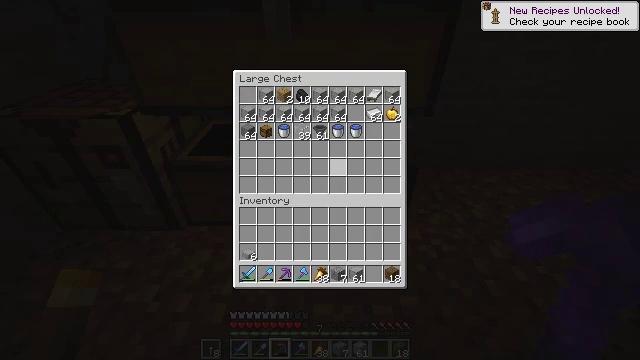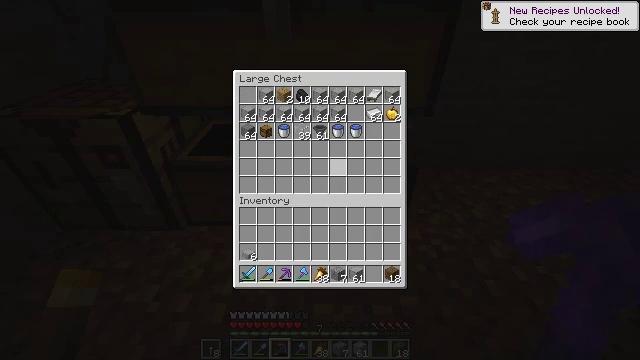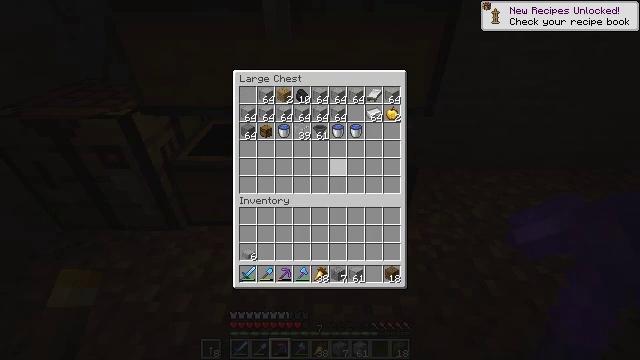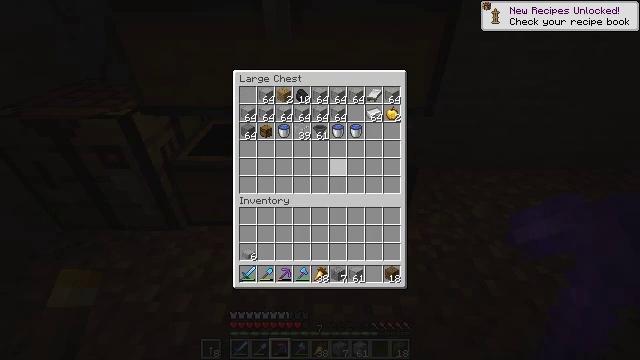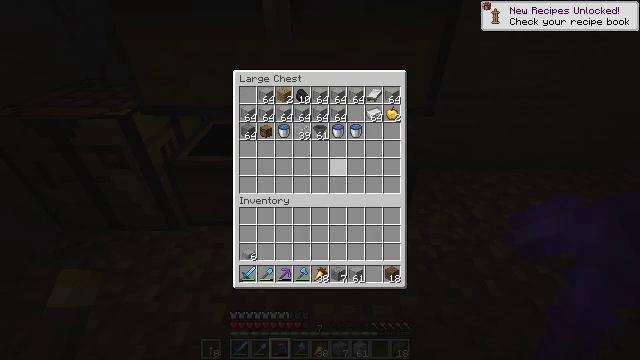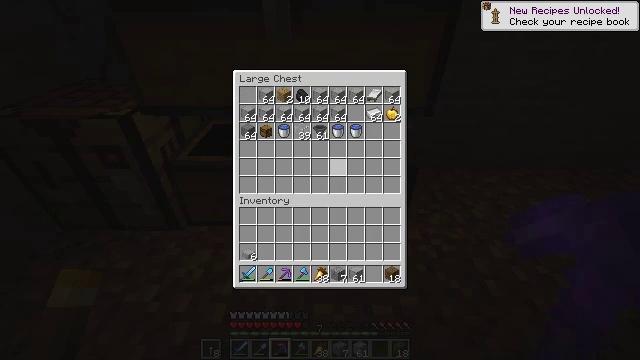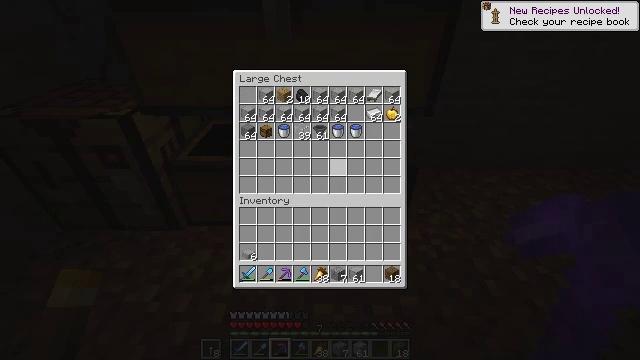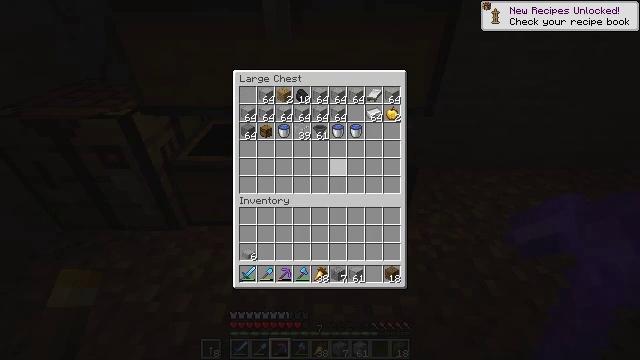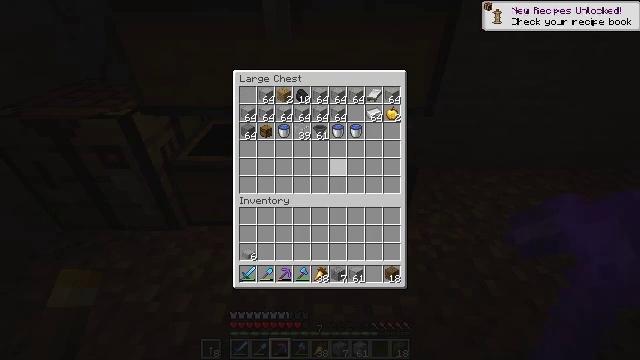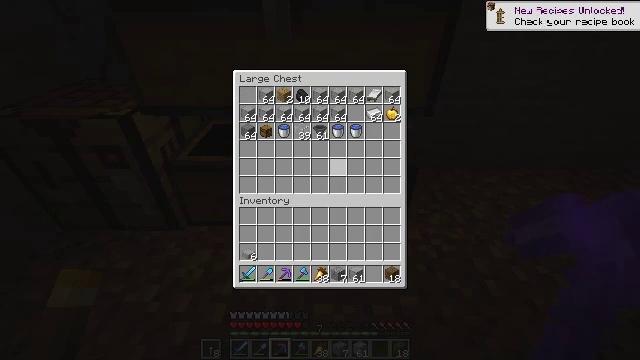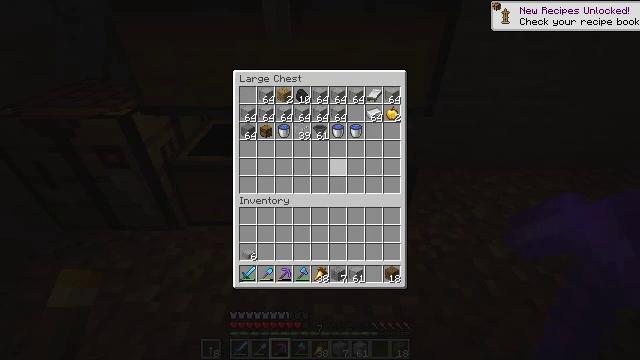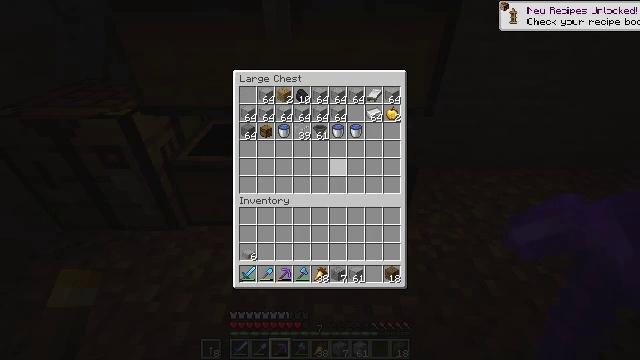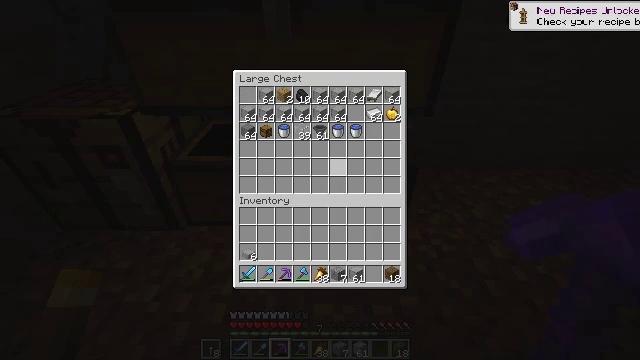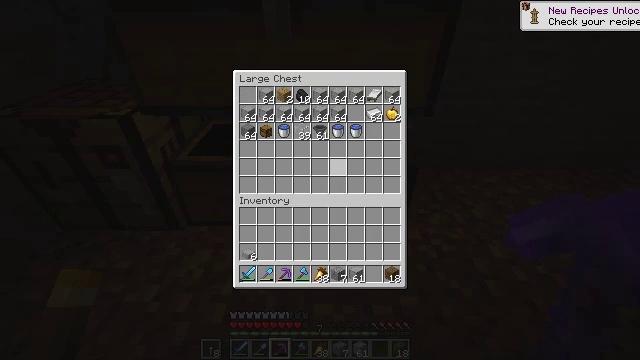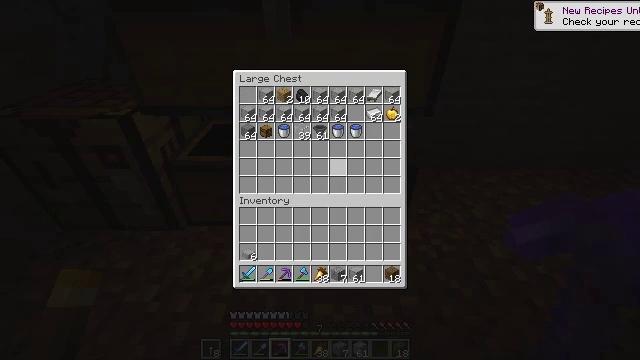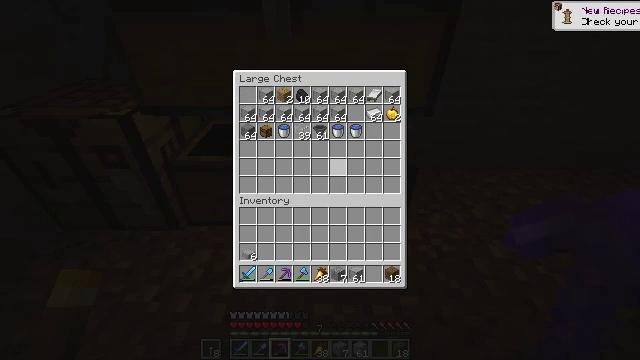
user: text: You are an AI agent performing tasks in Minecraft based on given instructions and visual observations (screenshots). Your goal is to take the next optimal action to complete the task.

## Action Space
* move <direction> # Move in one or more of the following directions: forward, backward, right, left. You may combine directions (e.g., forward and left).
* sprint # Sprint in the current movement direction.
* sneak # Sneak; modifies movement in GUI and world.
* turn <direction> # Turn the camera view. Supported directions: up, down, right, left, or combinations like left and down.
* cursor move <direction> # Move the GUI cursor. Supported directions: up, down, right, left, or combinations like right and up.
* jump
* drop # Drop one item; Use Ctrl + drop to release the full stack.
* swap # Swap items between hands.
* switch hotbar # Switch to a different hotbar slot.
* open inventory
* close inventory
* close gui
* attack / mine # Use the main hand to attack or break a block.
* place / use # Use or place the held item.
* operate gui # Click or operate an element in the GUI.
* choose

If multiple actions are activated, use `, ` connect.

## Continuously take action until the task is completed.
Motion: motion action
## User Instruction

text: Get an iron trapdoor by crafting it in the table.
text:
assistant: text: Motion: sneak
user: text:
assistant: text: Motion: sneak
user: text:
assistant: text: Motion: sneak
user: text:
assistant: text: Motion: sneak
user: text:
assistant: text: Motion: sneak
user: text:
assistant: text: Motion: sneak
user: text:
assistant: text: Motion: sneak
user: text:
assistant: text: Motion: sneak
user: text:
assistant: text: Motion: sneak
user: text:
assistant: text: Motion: sneak
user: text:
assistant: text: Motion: sneak
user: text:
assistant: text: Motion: no_op
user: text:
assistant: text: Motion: no_op
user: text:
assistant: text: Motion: no_op
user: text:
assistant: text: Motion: no_op
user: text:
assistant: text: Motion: no_op
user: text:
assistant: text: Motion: no_op
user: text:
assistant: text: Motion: no_op
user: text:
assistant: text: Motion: no_op
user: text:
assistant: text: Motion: no_op
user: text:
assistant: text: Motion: no_op
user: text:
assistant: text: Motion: no_op
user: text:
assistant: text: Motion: no_op
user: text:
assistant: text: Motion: no_op
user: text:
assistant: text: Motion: no_op
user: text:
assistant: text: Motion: no_op
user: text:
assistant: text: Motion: no_op
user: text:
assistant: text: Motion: no_op
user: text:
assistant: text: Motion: no_op
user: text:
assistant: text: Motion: no_op